Question: I have the following data which contains data from 7 combinations (rows) and 12 methods (columns).
'''
structure(list(Beams = structure(c(1L, 3L, 4L, 5L, 6L, 7L, 2L
), .Label = c("1 - 2", "1 - 2 - 3 - 4", "1 - 3", "1 - 4", "2 - 3",
"2 - 4", "3 - 4"), class = "factor"), Slope...No.weight = c(75L,
65L, 45L, 30L, 95L, 70L, 75L), Slope...W1 = c(85L, 70L, 65L,
55L, 90L, 85L, 75L), Slope...W2 = c(80L, 65L, 65L, 50L, 90L,
90L, 75L), Slope...W3 = c(80L, 75L, 75L, 65L, 90L, 95L, 80L),
Average.Time...No.Weight = c(75L, 65L, 45L, 30L, 95L, 70L,
70L), Average.Time...W1 = c(70L, 60L, 75L, 60L, 75L, 75L,
80L), Average.Time...W2 = c(65L, 40L, 65L, 50L, 75L, 85L,
70L), Average.Time...W3 = c(65L, 40L, 80L, 75L, 65L, 85L,
80L), Momentum...No.weight = c(80L, 60L, 45L, 30L, 95L, 70L,
75L), Momentum...W1 = c(85L, 75L, 60L, 55L, 95L, 90L, 80L
), Momentum...W2 = c(80L, 65L, 70L, 50L, 90L, 90L, 85L),
Momentum...W3 = c(85L, 75L, 75L, 55L, 90L, 95L, 80L)), .Names = c("Beams",
"Slope...No.weight", "Slope...W1", "Slope...W2", "Slope...W3",
"Average.Time...No.Weight", "Average.Time...W1", "Average.Time...W2",
"Average.Time...W3", "Momentum...No.weight", "Momentum...W1",
"Momentum...W2", "Momentum...W3"), class = "data.frame", row.names = c(NA,
-7L))
'''
I would like to get a barplot like the one below:

I've tried with
'''
library(RColorBrewer)
dat<-read.csv("phaser-p13-30dBm-100ms.csv")
names <- c("1-2","1-3","1-4","2-3","2-4","3-4","1-2-3-4")
barx <-
barplot(as.integer(dat2[,2:13]),
beside=TRUE,
col=brewer.pal(12,"Set3"),
names.arg=names,
ylim=c(0,100),
xlab='Combination of beams',
ylab='Correct detection [%]')
box()
par(xpd=TRUE)
legend("top", c("Slope - No weight","Slope - W1","Slope - W2","Slope - W3","Average Time - No weight","Average Time - W1","Average Time - W2","Average Time - W3","Momentum - No weight","Momentum - W1","Momentum - W2","Momentum - W3"), fill = brewer.pal(12,"Set3"),horiz = T)
'''
but I got this error:
'''
Error in barplot.default(as.integer(dat2[, 2:13]), beside = TRUE, col = brewer.pal(12, :
incorrect number of names
'''
Could you find the error?
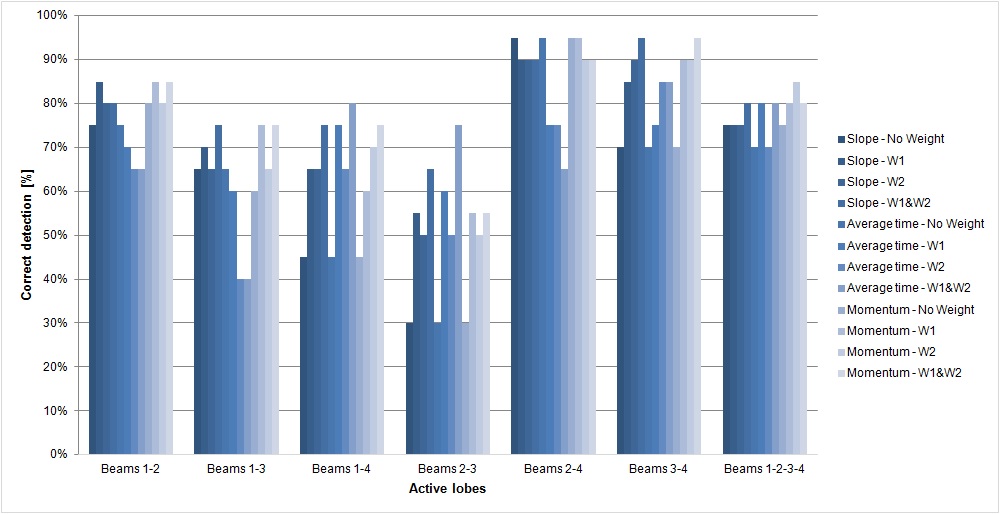
Answer: I've named you dataframe 'df' here and made use of three packages. This is not a base R solution. Given your dataset format, this is the easiest way (IMO) to do this:
'''
library(dplyr)
library(tidyr)
library(ggplot2)
df %>% # dataframe
gather(variable, value, -Beams) %>% # convert to long format excluding beams column
ggplot(aes(x=Beams, y=value, fill=variable)) + # plot the bar plot
geom_bar(stat='identity', position='dodge')
'''
<URL>